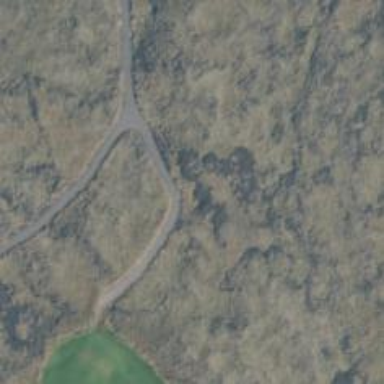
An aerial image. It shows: Footway that doubles as golf path.